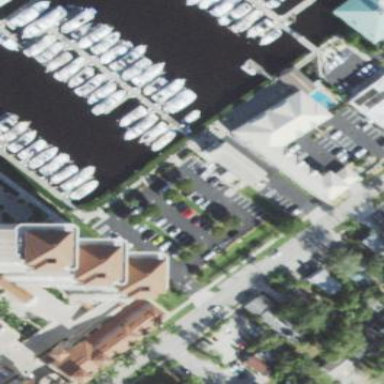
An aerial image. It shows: Hotel building.